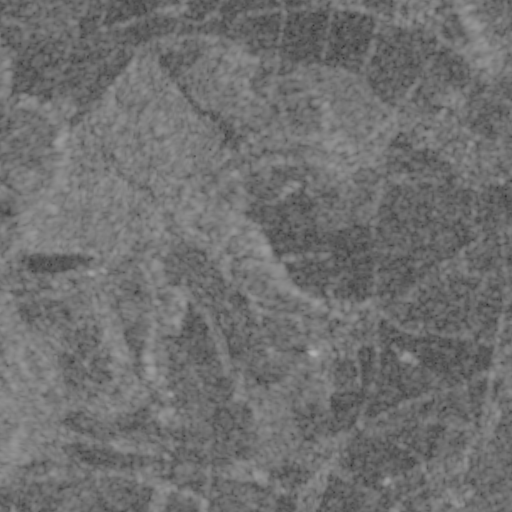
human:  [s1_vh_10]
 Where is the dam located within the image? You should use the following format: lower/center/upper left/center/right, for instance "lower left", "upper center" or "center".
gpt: The dam is located in the center left of the image.
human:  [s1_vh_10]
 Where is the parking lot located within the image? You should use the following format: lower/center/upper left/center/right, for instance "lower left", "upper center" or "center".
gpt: The parking lot is located in the lower of the image.
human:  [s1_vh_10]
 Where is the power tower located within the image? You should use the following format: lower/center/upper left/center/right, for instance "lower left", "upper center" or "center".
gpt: The power tower is located in the upper left of the image.
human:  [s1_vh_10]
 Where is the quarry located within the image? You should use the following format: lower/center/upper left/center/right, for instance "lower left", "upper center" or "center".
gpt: There is no quarry in the image.

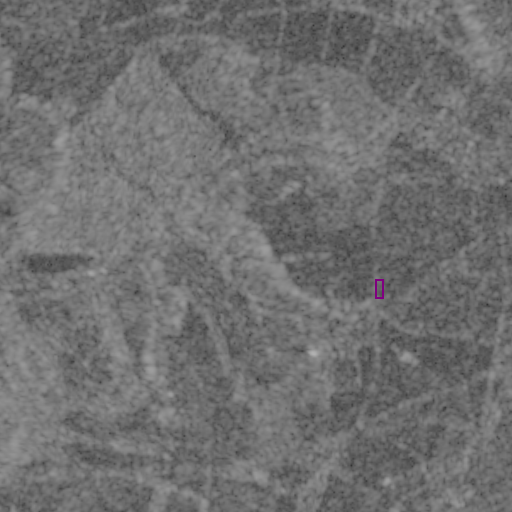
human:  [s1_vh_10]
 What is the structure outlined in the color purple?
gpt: The structure outlined in purple is a park.
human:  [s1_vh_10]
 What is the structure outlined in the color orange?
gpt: There is no orange outline.